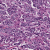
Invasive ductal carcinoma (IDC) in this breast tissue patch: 1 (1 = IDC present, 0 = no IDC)